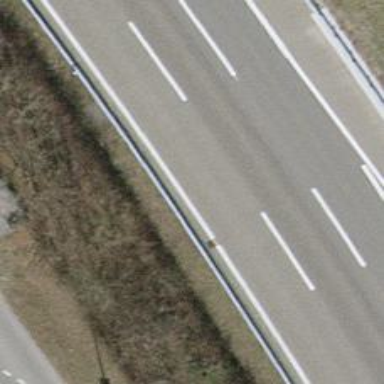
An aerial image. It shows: Circular junction on the asphalt motorway.